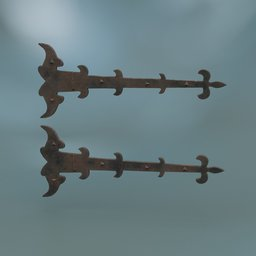
Label: mechanical